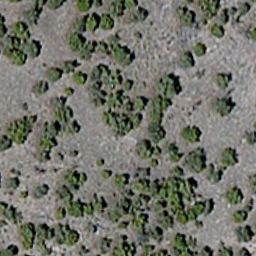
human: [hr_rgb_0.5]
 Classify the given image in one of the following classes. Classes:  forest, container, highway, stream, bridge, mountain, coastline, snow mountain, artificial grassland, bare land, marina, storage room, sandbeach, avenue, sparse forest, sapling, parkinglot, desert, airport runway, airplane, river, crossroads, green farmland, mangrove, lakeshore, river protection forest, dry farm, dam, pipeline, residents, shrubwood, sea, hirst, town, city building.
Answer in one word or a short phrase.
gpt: sparse forest